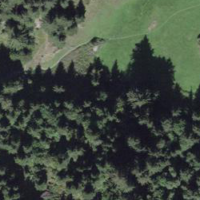
EUNIS habitat code: 44
Species observed at this site:
Chamaenerion angustifolium